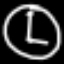
Label: clock